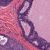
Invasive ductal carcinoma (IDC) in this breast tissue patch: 0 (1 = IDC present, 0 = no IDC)